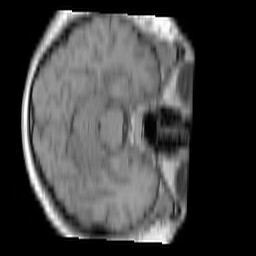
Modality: T1w
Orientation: axial
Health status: ill
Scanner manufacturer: siemens
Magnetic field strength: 3 T
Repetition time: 0.4 s
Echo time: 0.00272 s